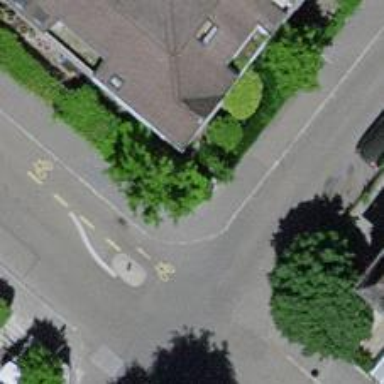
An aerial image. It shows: Kerb serving as barrier.